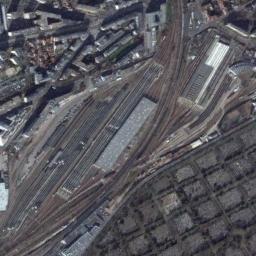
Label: railway_station